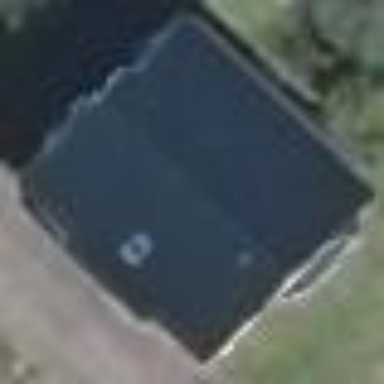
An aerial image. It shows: Traditional gabled house with black roof.